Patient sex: F
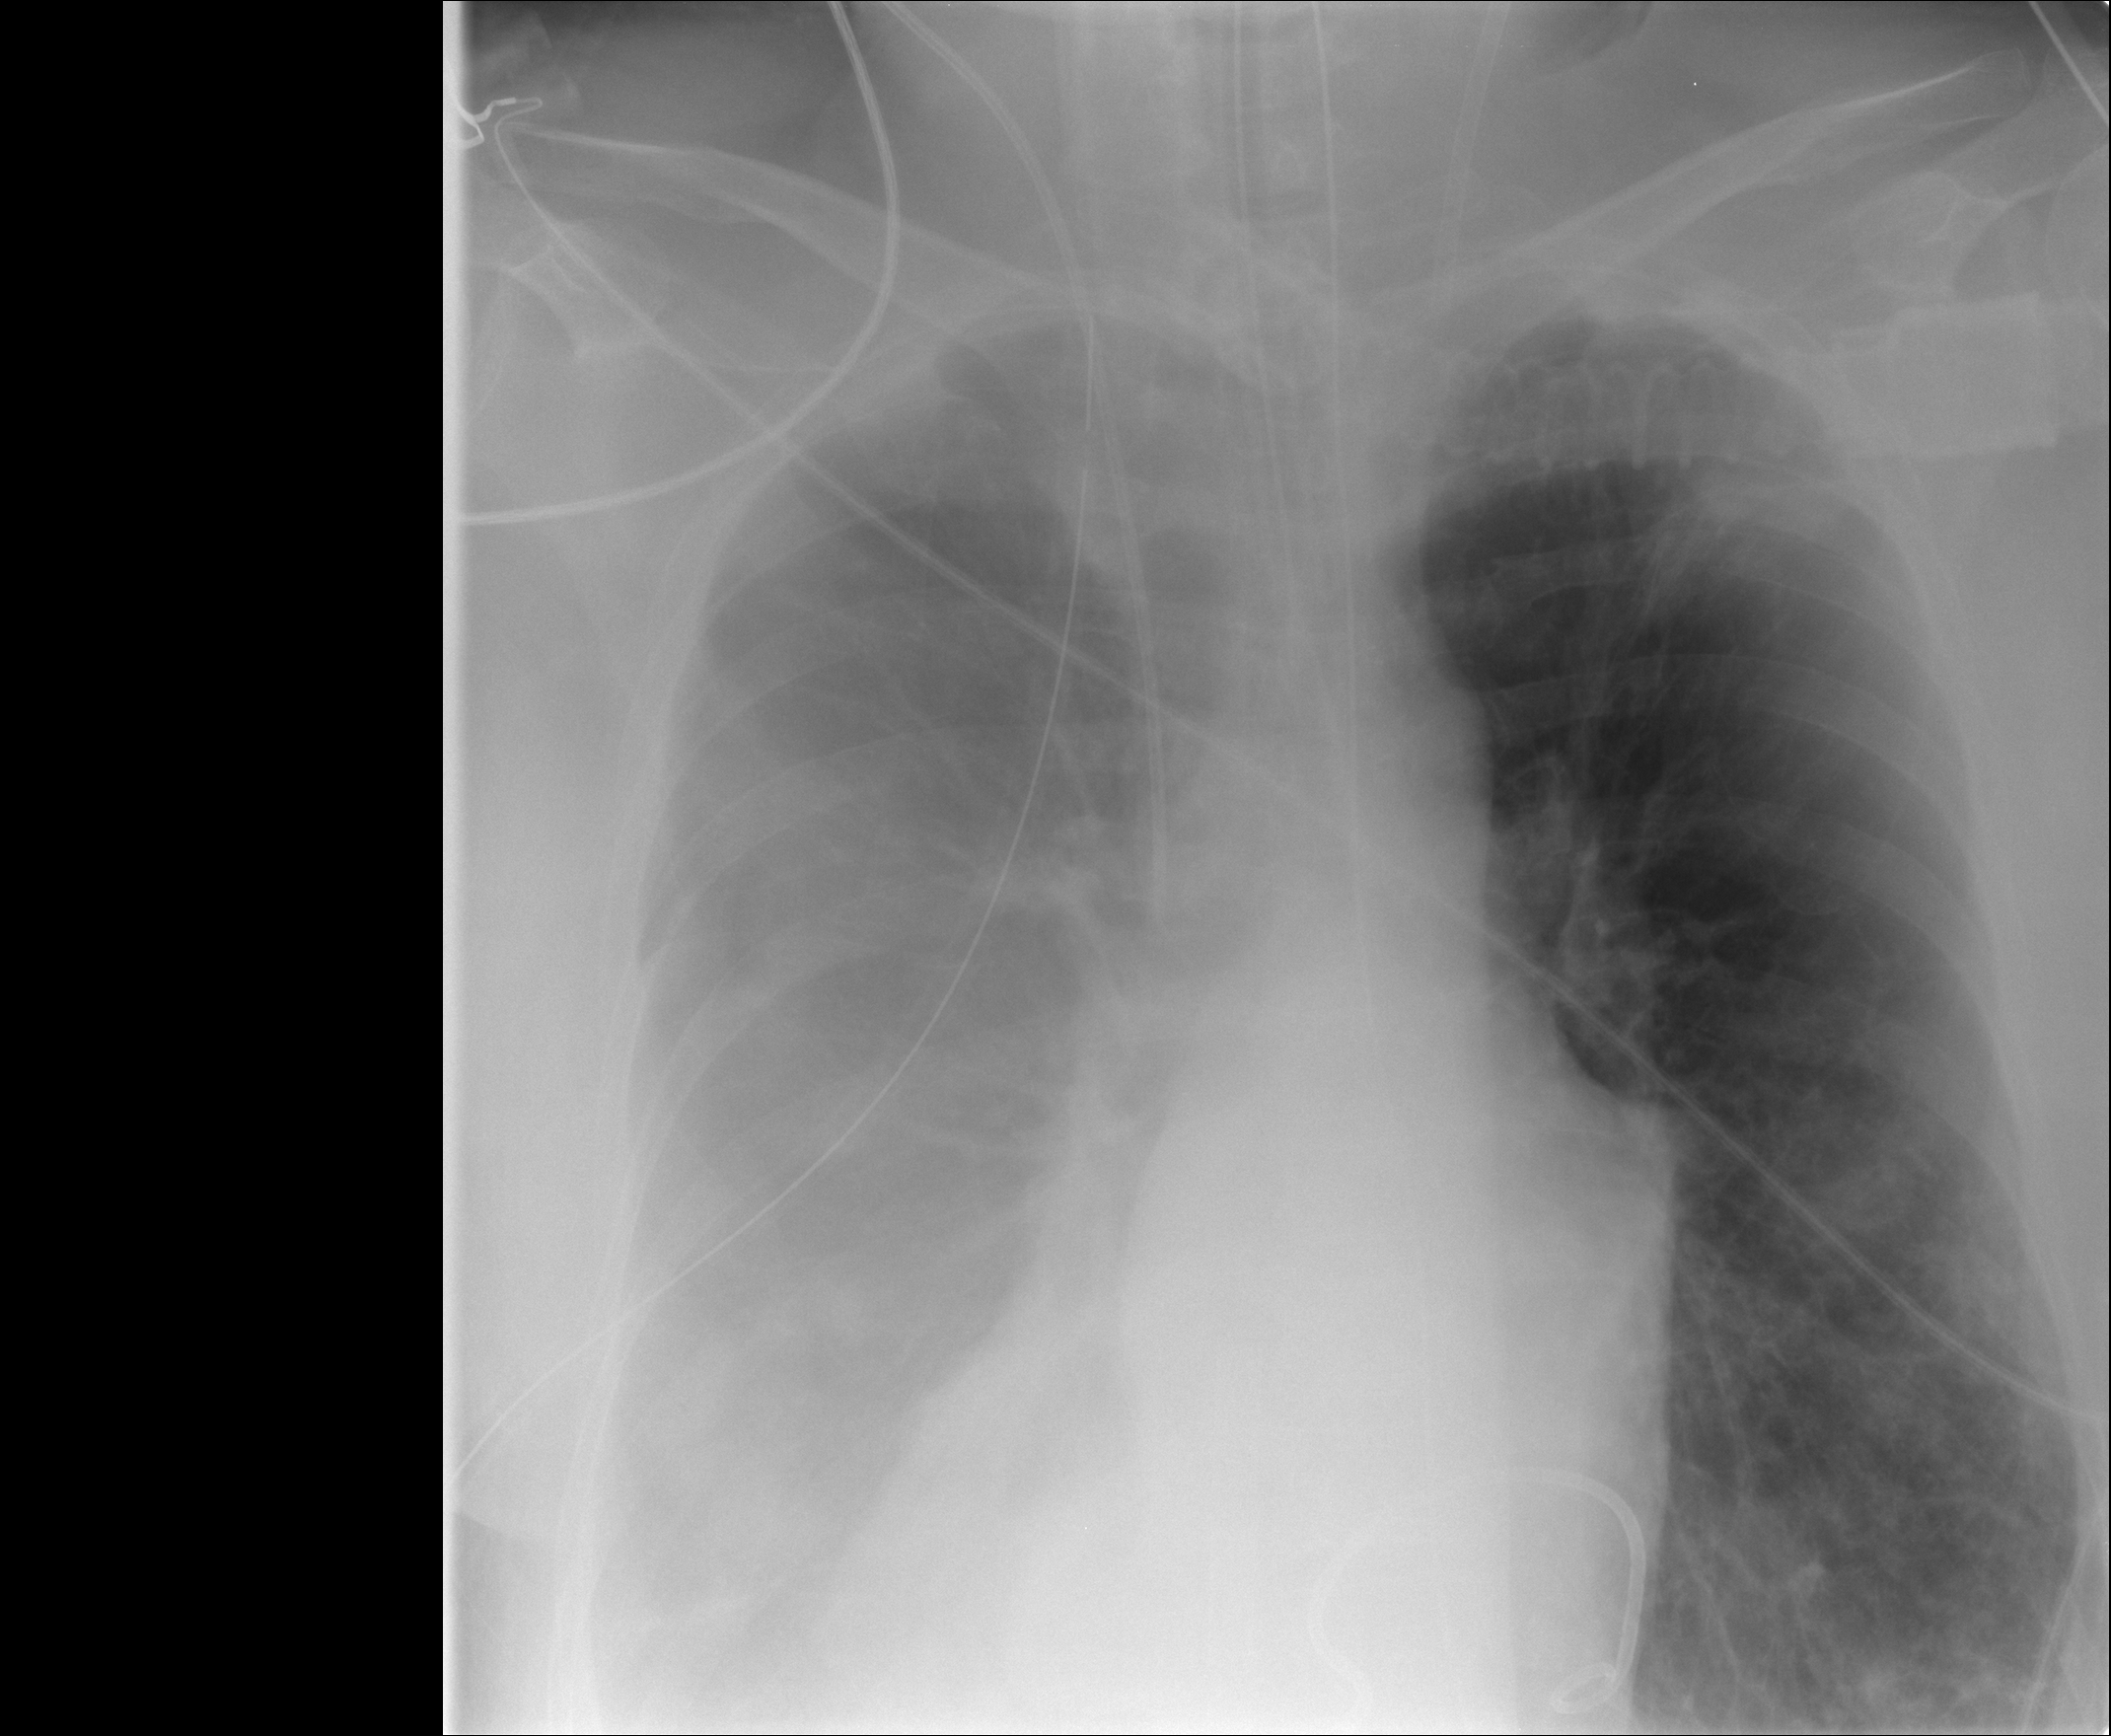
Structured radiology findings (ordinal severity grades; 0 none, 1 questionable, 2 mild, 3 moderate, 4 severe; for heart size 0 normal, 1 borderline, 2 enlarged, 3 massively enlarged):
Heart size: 0
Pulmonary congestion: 0
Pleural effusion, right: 3
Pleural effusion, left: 0
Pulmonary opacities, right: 0
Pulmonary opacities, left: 0
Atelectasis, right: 0
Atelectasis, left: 0